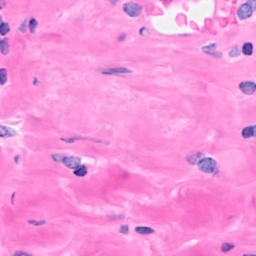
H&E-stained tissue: Breast